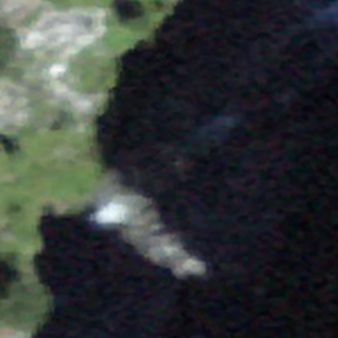
Label: other